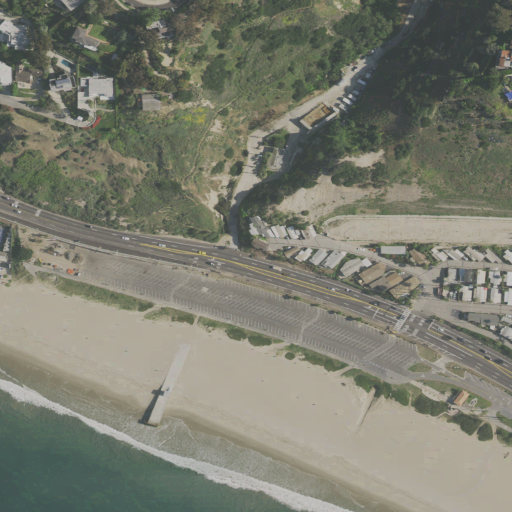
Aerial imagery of valley in California named Pulga Canyon containing low intensity development, medium intensity development, high intensity development, herbaceous wetlands, open development, shrub, open water, and barren land